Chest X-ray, PA view. Patient: 49 years old, sex F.
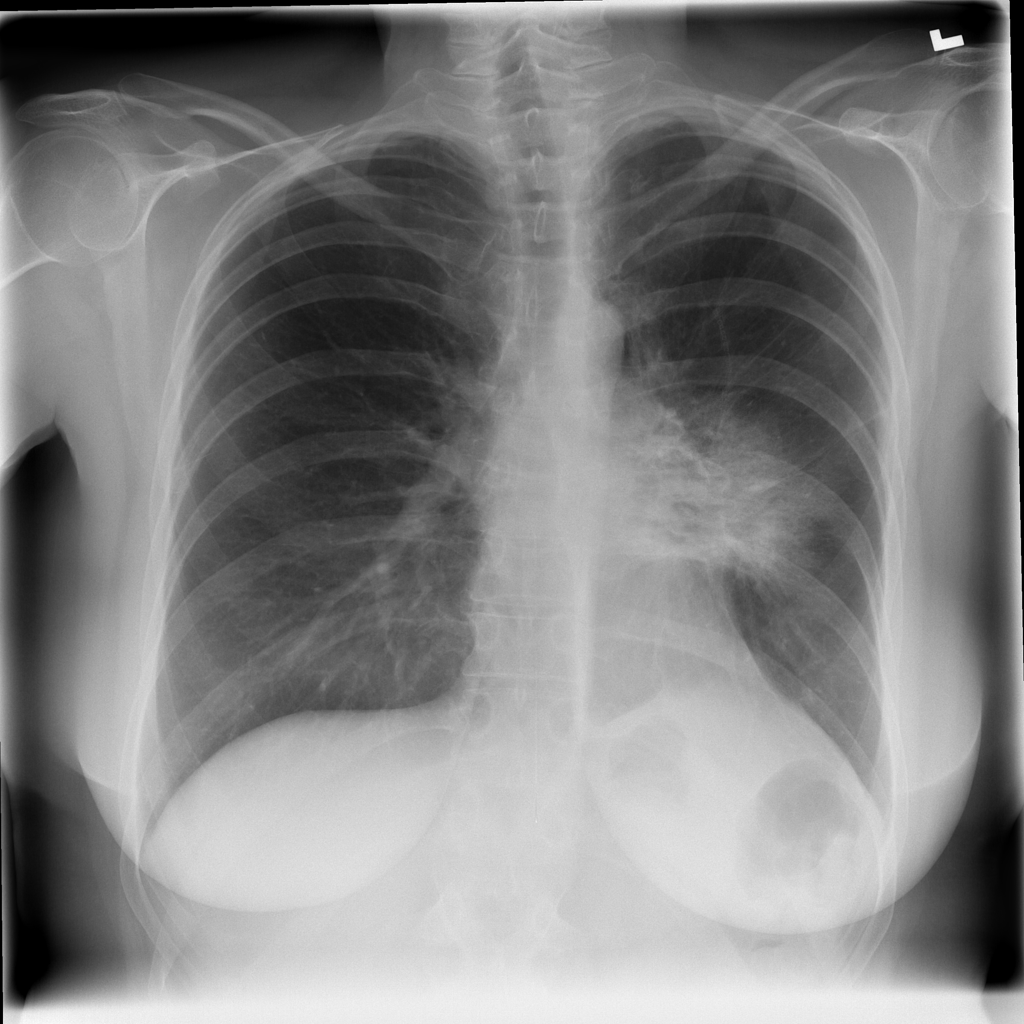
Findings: Consolidation, Mass